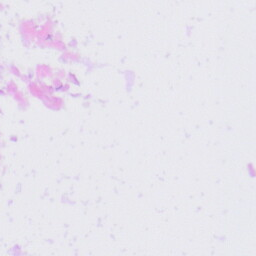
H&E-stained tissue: Tonsil